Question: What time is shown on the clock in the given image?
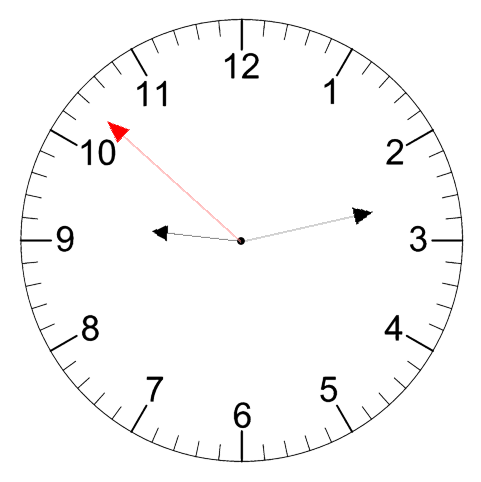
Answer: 09:12:52